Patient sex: F
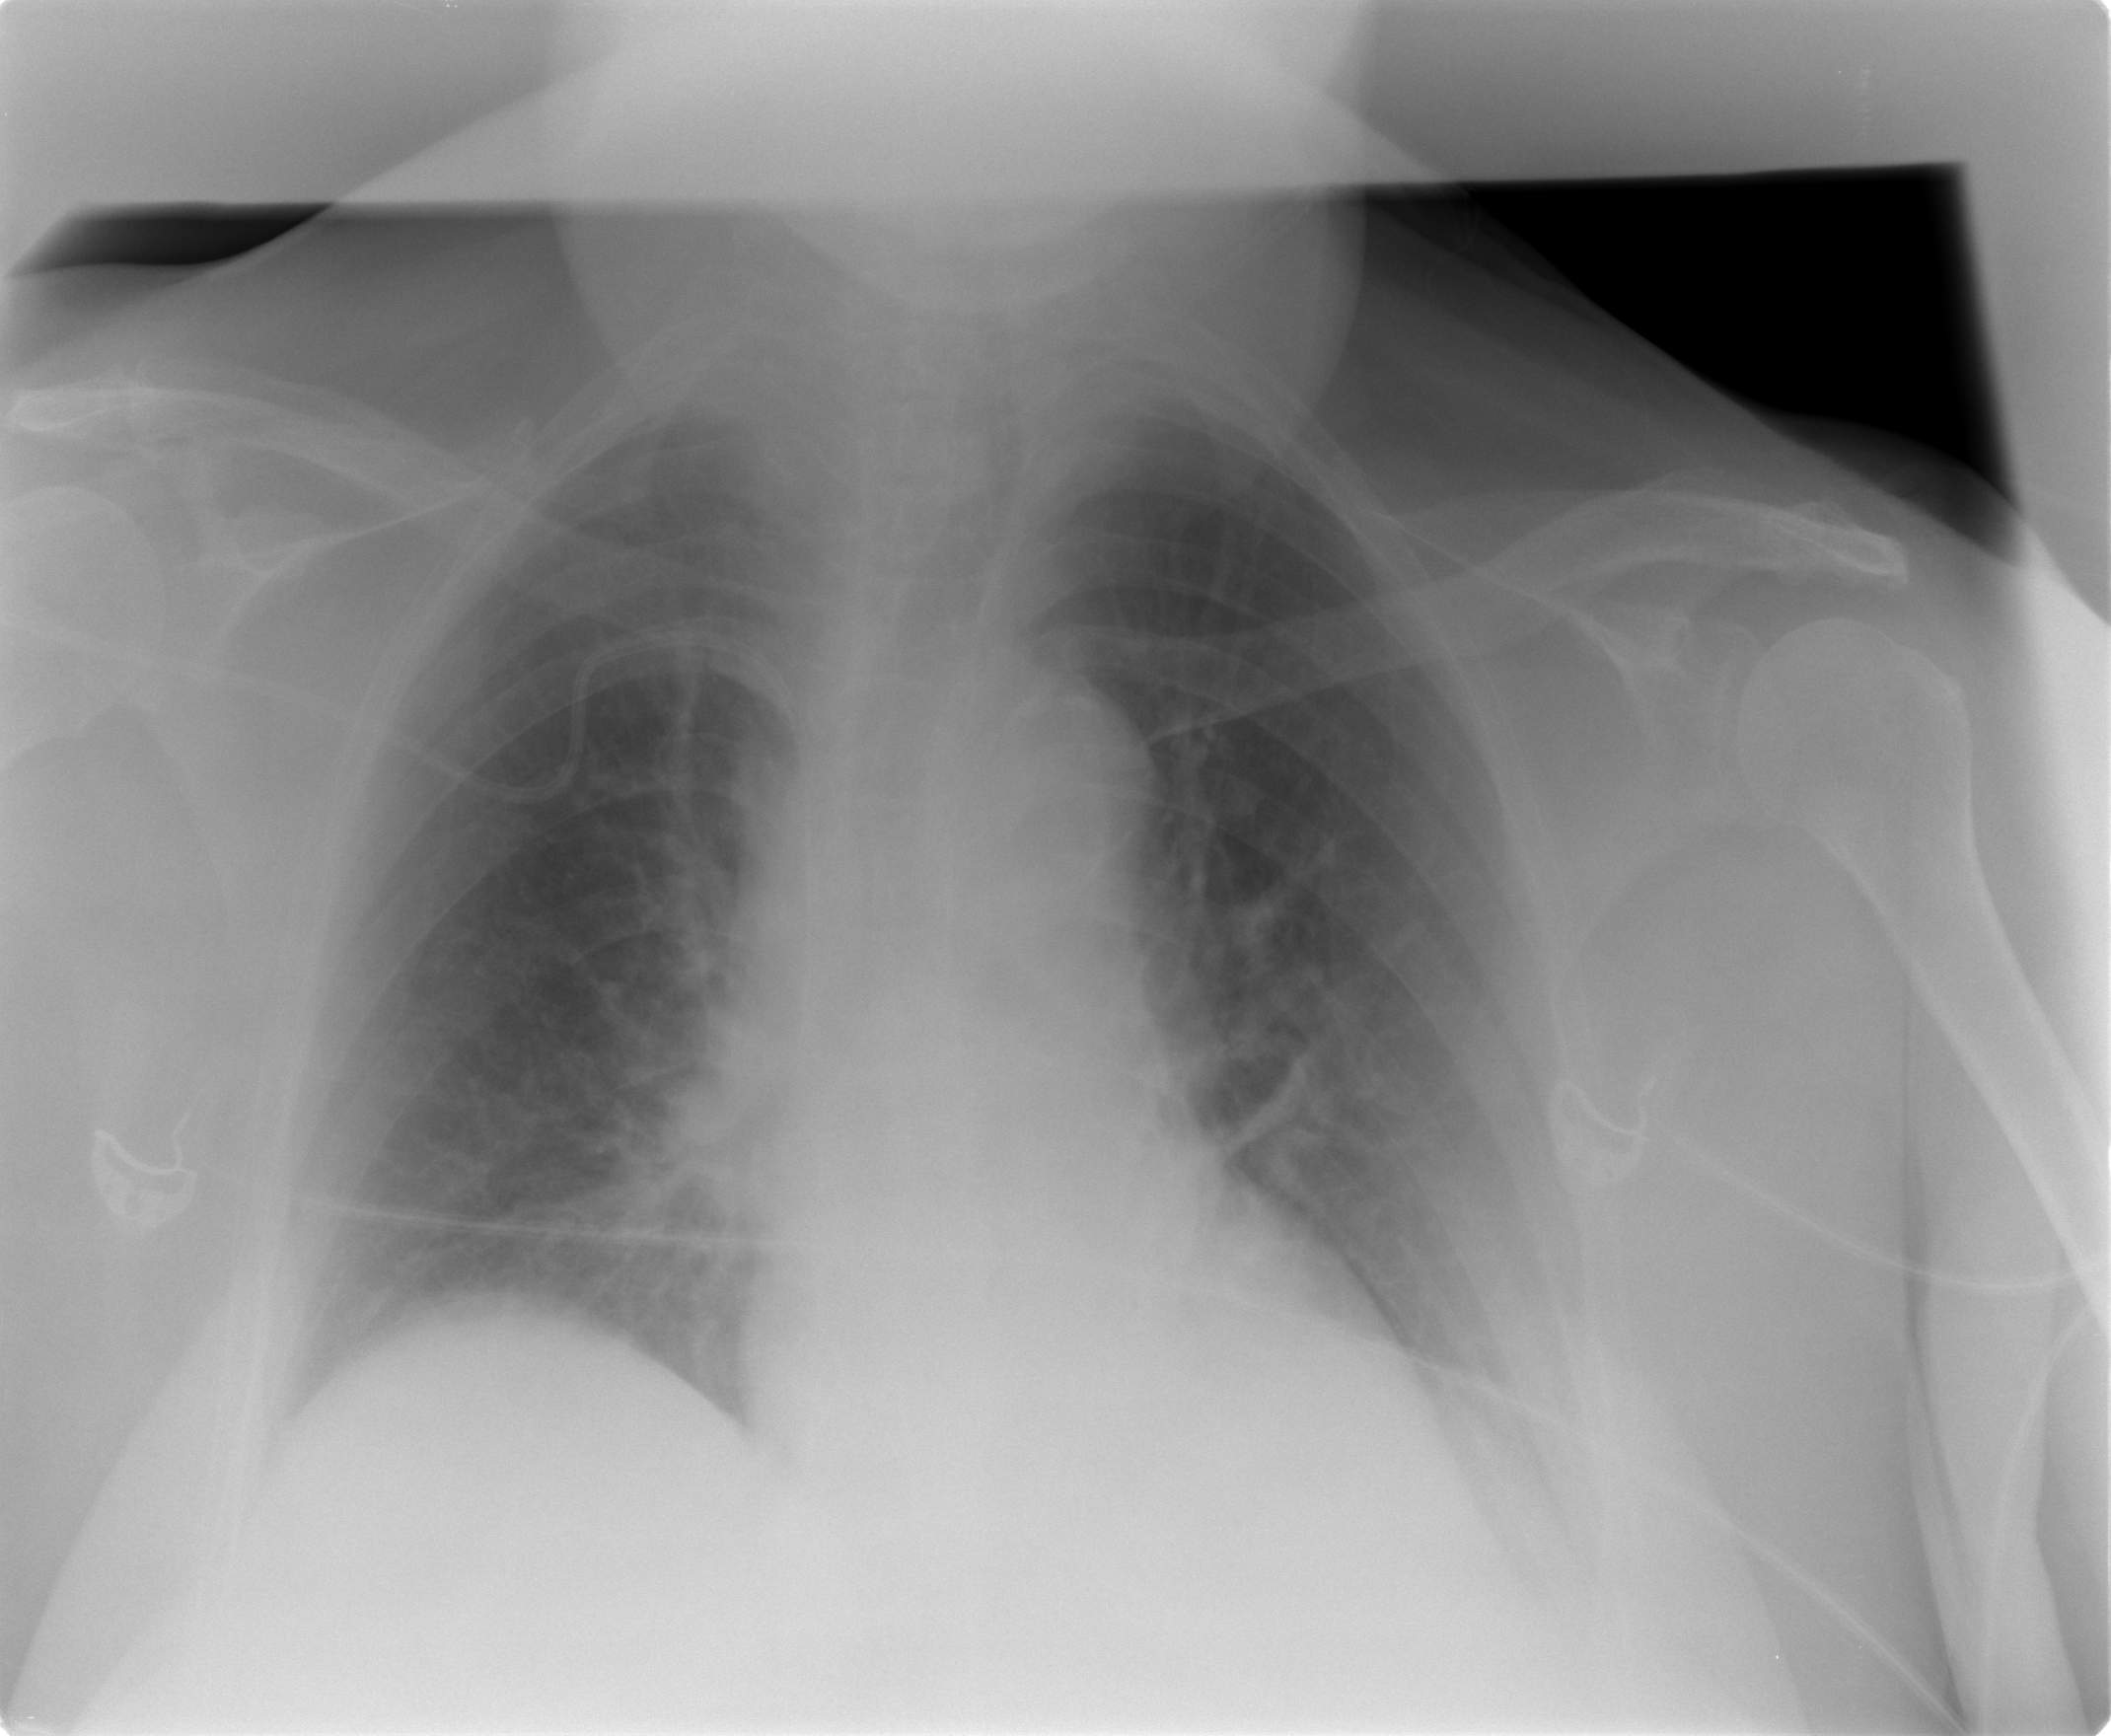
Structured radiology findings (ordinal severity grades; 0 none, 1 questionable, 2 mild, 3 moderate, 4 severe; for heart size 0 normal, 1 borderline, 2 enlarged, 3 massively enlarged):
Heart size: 0
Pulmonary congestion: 2
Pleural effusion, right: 2
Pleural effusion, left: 2
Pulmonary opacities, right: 0
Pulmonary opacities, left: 0
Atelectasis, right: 2
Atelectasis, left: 2